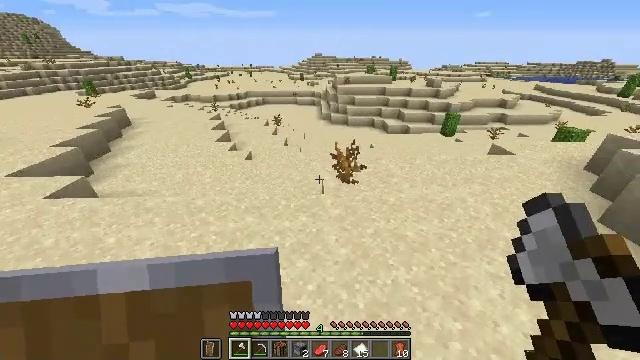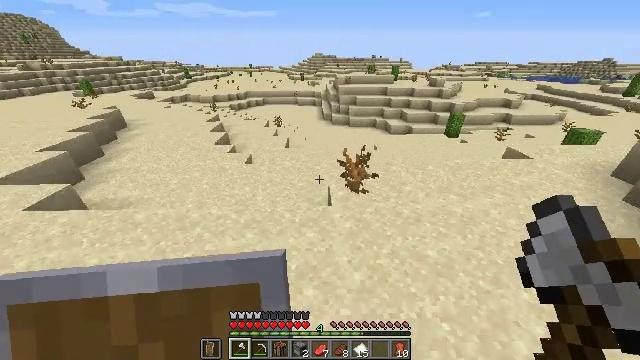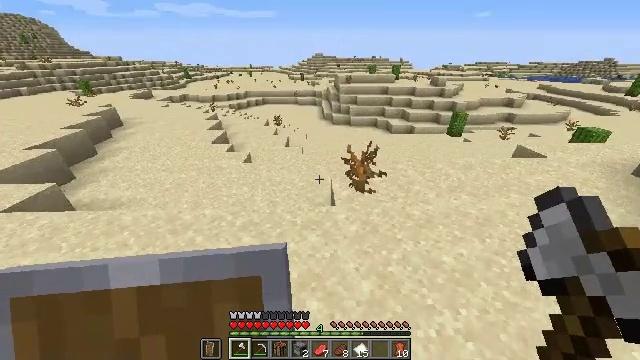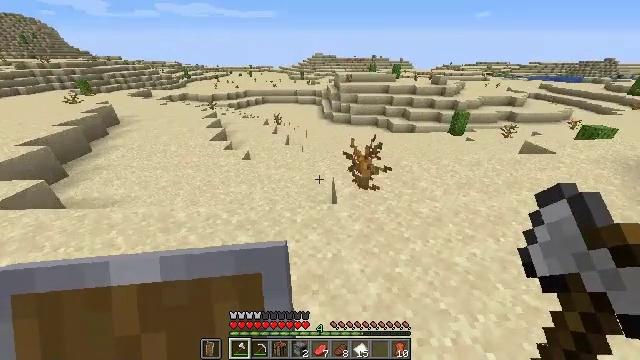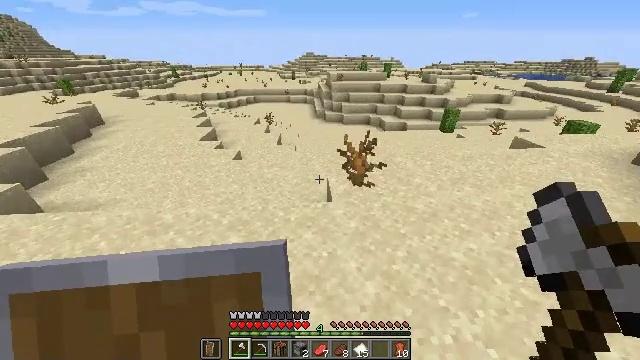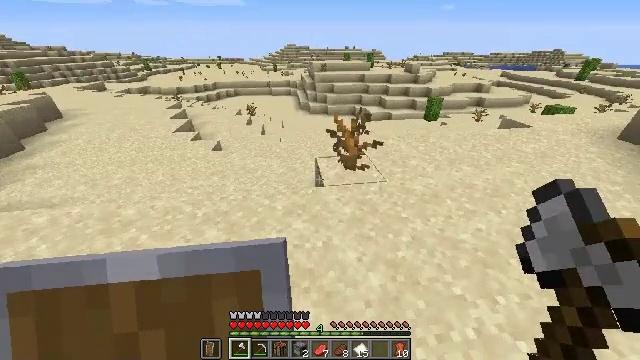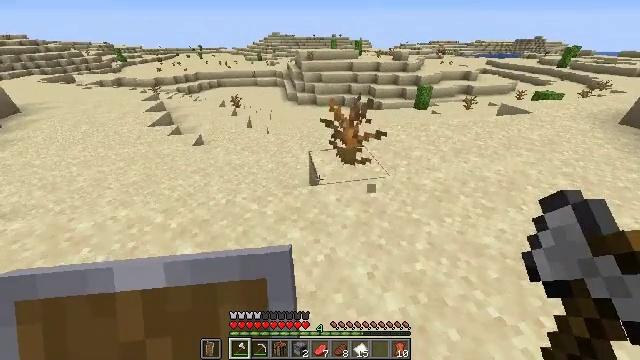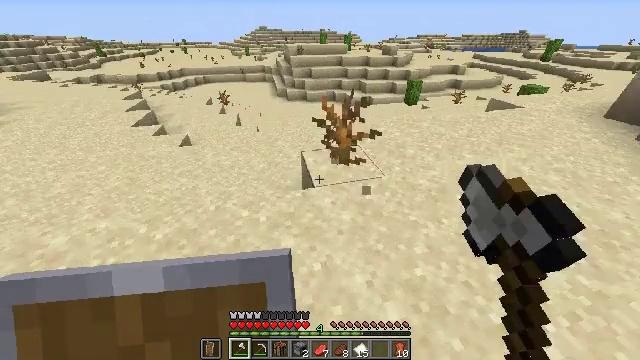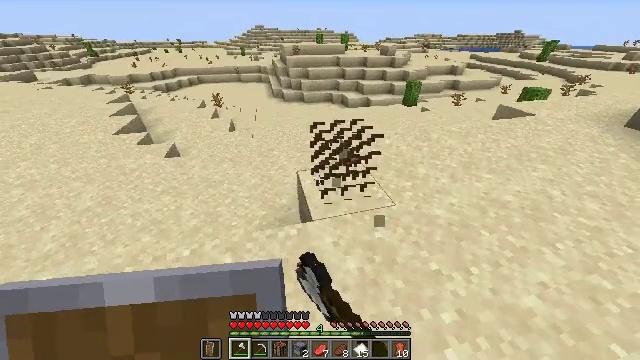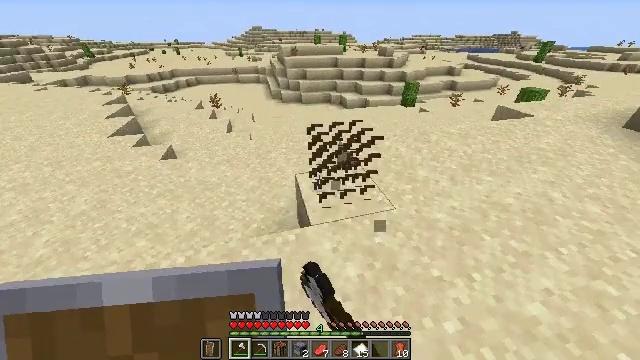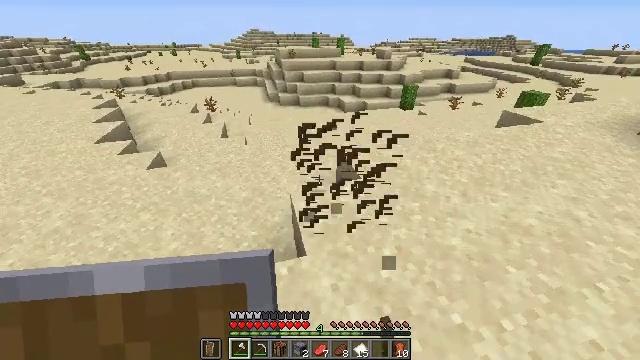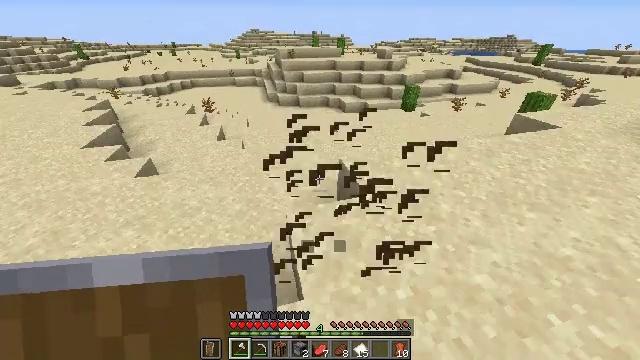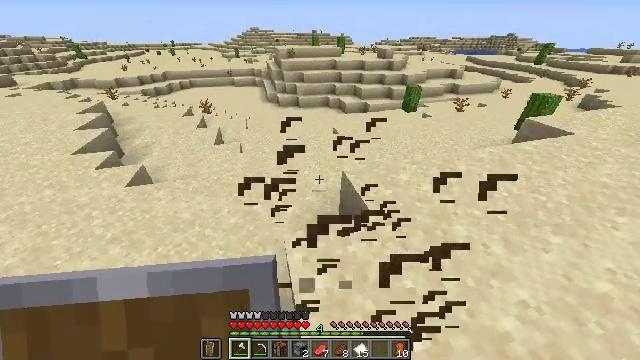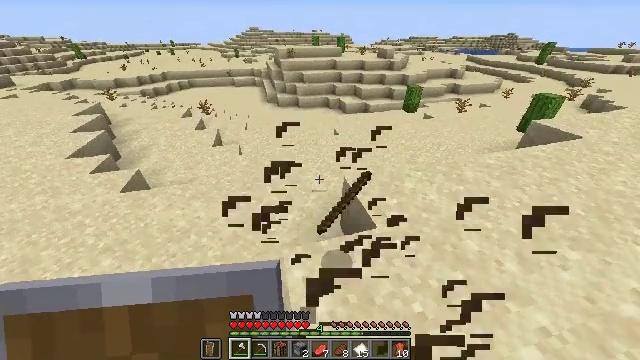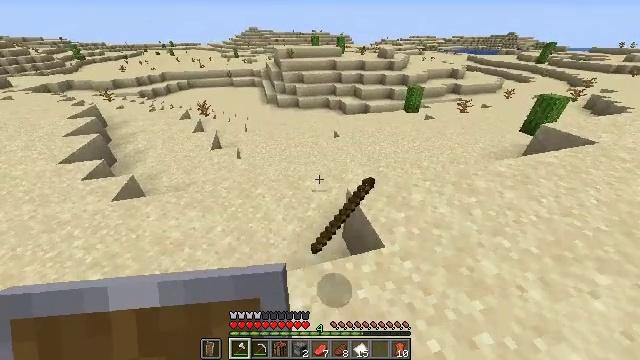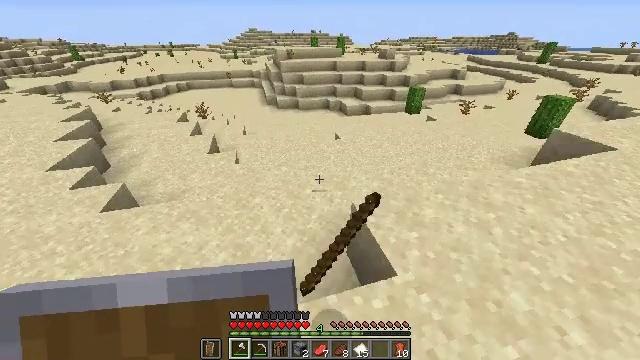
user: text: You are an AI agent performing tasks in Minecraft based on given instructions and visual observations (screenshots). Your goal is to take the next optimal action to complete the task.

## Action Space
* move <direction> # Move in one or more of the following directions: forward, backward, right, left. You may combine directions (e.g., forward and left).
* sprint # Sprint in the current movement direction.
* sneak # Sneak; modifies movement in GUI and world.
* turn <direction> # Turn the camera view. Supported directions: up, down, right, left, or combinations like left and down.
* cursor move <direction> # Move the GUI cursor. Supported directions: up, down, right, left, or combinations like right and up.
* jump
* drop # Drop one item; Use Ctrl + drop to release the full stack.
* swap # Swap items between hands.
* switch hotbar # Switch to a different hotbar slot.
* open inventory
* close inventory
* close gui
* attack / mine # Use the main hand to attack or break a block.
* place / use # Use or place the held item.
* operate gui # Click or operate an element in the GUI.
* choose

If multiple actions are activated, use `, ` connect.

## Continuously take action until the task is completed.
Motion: motion action
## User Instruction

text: Mine the dead bush in the desert.
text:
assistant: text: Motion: sprint
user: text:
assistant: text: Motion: sprint
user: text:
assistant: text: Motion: sprint
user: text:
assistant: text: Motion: sprint, turn right
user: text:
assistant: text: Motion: sprint, turn right and down
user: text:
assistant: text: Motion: sprint, turn right and down, attack / mine
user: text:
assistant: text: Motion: sprint, turn right and down, attack / mine
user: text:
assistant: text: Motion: sprint, attack / mine
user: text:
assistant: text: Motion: sprint
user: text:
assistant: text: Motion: sprint, attack / mine
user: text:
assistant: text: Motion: sprint, attack / mine
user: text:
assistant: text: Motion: sprint, attack / mine
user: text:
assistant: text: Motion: sprint
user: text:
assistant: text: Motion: sprint
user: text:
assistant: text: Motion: sprint
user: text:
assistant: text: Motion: sprint, turn left
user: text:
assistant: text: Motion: sprint, turn left
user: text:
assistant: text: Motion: sprint, turn left and down
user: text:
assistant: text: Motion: sprint, turn left
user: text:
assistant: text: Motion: sprint, turn left
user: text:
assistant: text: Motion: sprint, turn left
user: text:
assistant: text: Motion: sprint, turn left
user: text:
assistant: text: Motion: sprint, turn left
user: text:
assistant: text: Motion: sprint
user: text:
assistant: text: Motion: sprint, turn left and up
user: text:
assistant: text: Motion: sprint, turn left and up
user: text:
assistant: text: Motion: sprint, turn up
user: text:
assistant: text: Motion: sprint
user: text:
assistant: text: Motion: sprint, turn up
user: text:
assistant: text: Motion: sprint